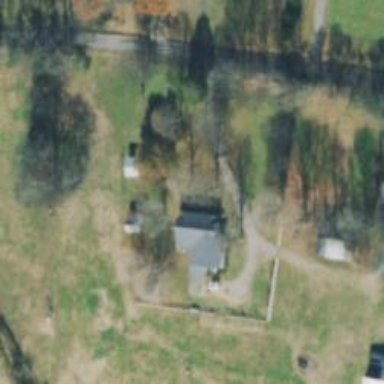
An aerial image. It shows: Driveway.